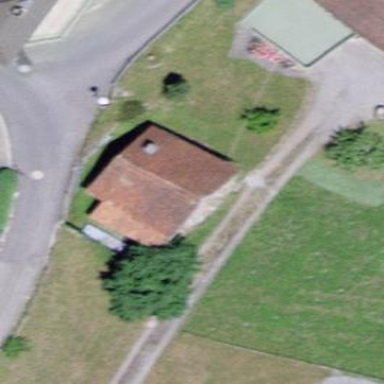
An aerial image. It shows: Rural barn.